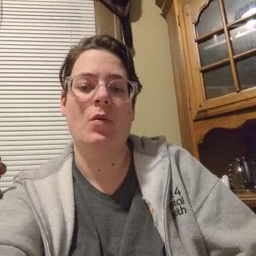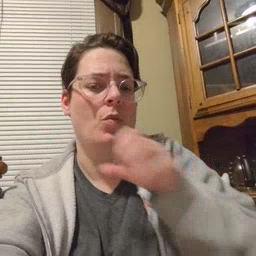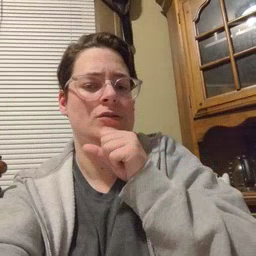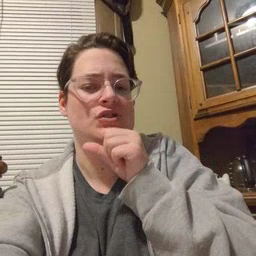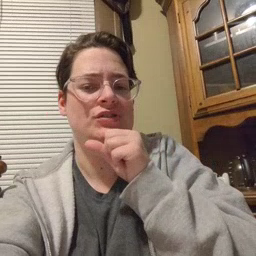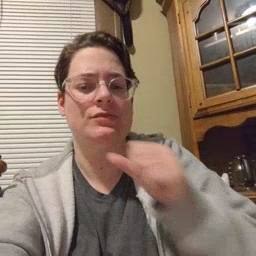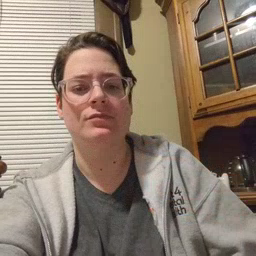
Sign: orange